Question: I already spent a day to setup 'cordova 3.5 android enviroment' on 'windows 7'.
I have no idea why this is so HARD !!!
When I command "cordova platform add android". I always get this error.
'executing command 'ant' make sure you have ant installed and added to your path'

Below is my setup
'''
under variable for username
ANDROID_HOME C:\Development\adt-bundle\sdk
ANT_HOME C:\Development\apache-ant-1.9.4
JAVA_HOME C:\Development\Java\jdk1.8.0_05
PATH %ANDROID_HOME%\tools;%ANDROID_HOME%\platform-tools;%ANT_HOME%\bin;C:\Users\vzhen\AppData\Roaming\npm
Testing command
java -version FINE
ant -version FINE
npm -version FINE
cordova -version FINE
'''
Let me know what i am missing?
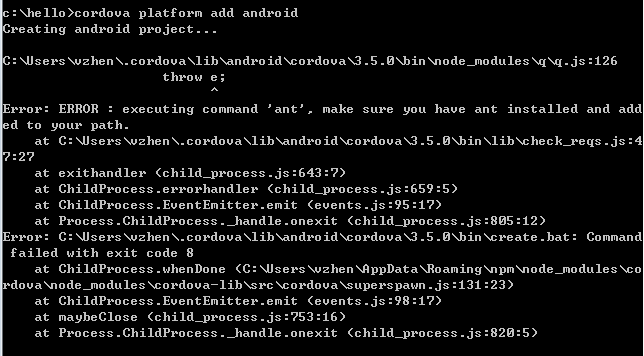
Answer: This is most likely related to this <URL>
It appears to actually be an issue related to 'xcopy' and can possibly be solved by updating the 'PATH' with this:
'''
%SystemRoot%\system32; %SystemRoot%; %SystemRoot%\System32\Wbem;
'''